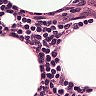
Metastatic tissue present: no